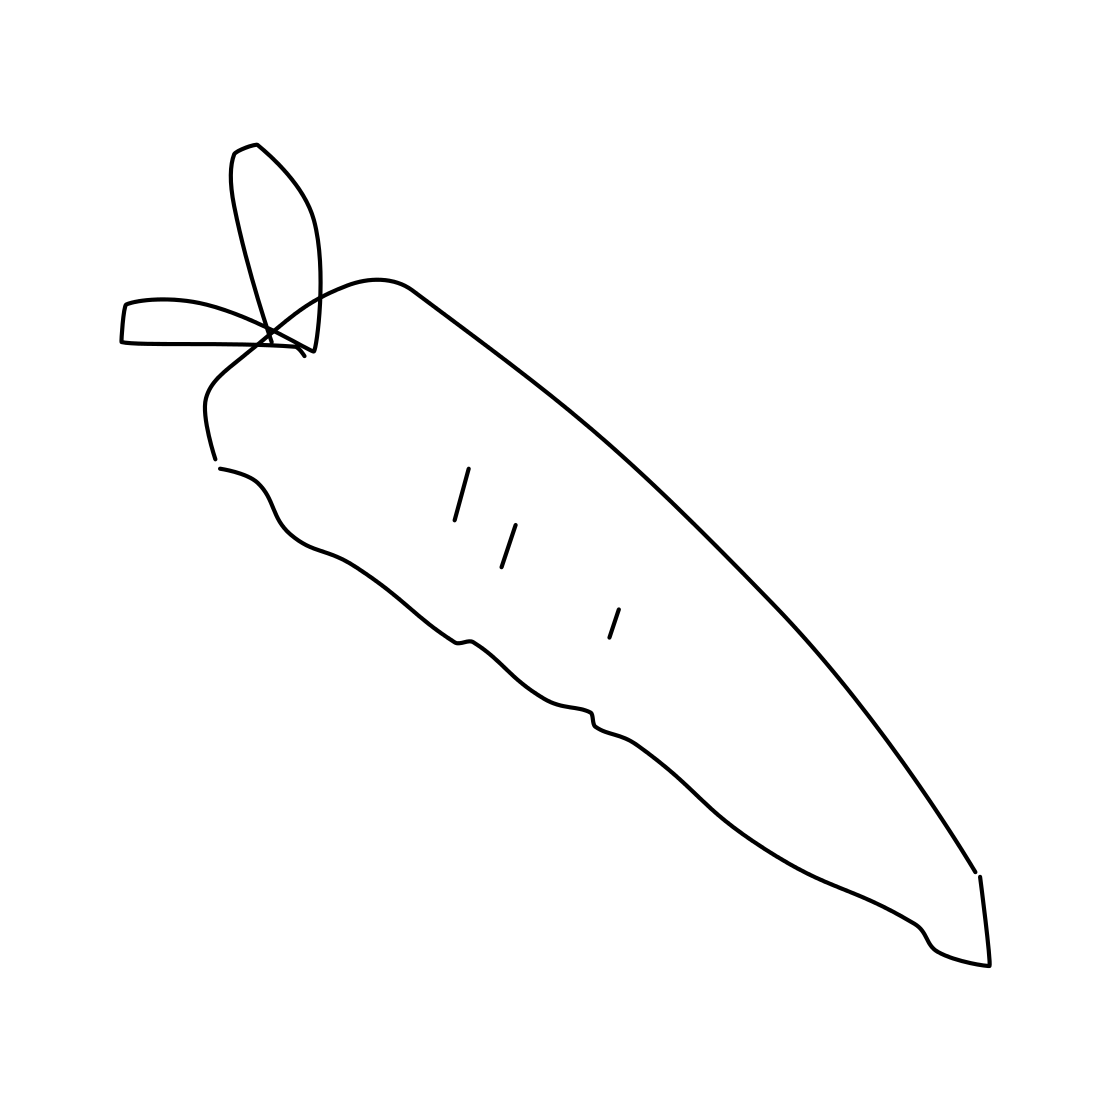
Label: carrot